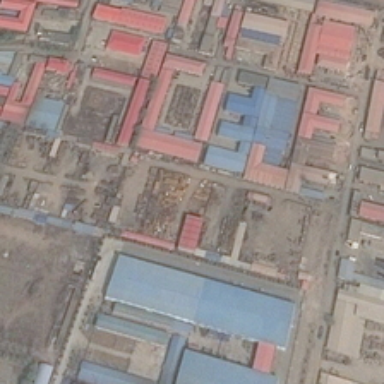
Many buildings are in an industrial area .